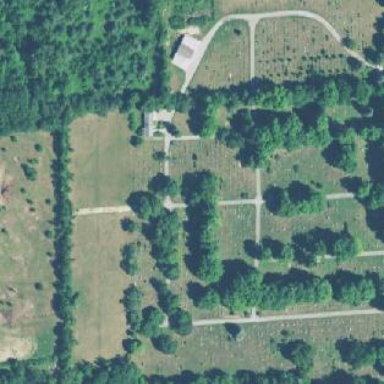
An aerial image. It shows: Cemetery.